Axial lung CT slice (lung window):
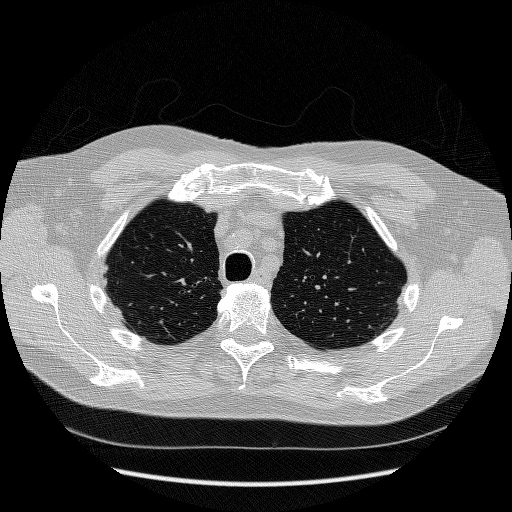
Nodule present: no